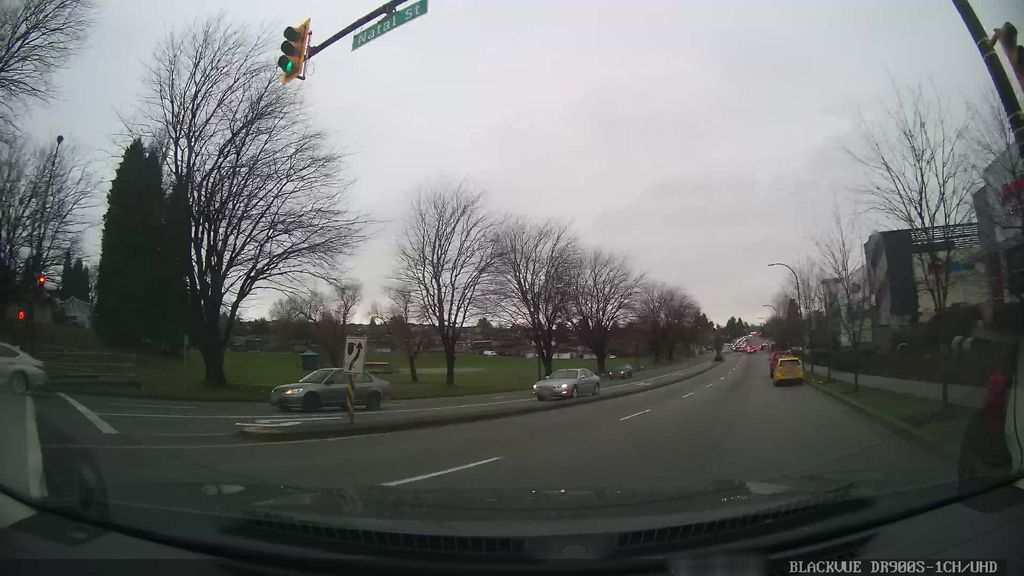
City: vancouver